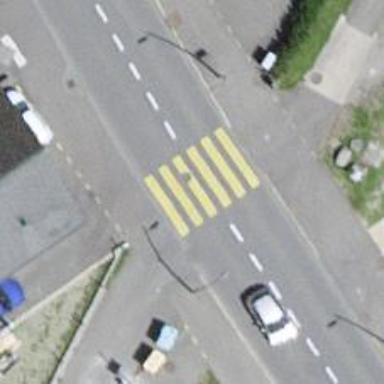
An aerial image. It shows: Uncontrolled zebra crossing on the road.